Question: I have 3 lists containing X, Y and Z values, full lists are below:
'''
X = [132.54, 132.54, 132.54, 132.54, 132.54, 132.54, 132.54, 132.54, 132.54, 132.54, 132.54, 134.546, 134.546, 134.546, 134.546, 134.546, 134.546, 134.546, 134.546, 134.546, 134.546, 134.546, 136.551, 136.551, 136.551, 136.551, 136.551, 136.551, 136.551, 136.551, 136.551, 136.551, 136.551, 138.557, 138.557, 138.557, 138.557, 138.557, 138.557, 138.557, 138.557, 138.557, 138.557, 138.557, 140.562, 140.562, 140.562, 140.562, 140.562, 140.562, 140.562, 140.562, 140.562, 140.562, 140.562, 142.568, 142.568, 142.568, 142.568, 142.568, 142.568, 142.568, 142.568, 142.568, 142.568, 142.568, 144.573, 144.573, 144.573, 144.573, 144.573, 144.573, 144.573, 144.573, 144.573, 144.573, 144.573, 146.579, 146.579, 146.579, 146.579, 146.579, 146.579, 146.579, 146.579, 146.579, 146.579, 146.579, 148.584, 148.584, 148.584, 148.584, 148.584, 148.584, 148.584, 148.584, 148.584, 148.584, 148.584, 150.59, 150.59, 150.59, 150.59, 150.59, 150.59, 150.59, 150.59, 150.59, 150.59, 150.59, 152.595, 152.595, 152.595, 152.595, 152.595, 152.595, 152.595, 152.595, 152.595, 152.595, 152.595, 154.601, 154.601, 154.601, 154.601, 154.601, 154.601, 154.601, 154.601, 154.601, 154.601, 154.601, 156.606, 156.606, 156.606, 156.606, 156.606, 156.606, 156.606, 156.606, 156.606, 156.606, 156.606, 158.612, 158.612, 158.612, 158.612, 158.612, 158.612, 158.612, 158.612, 158.612, 158.612, 158.612, 160.617, 160.617, 160.617, 160.617, 160.617, 160.617, 160.617, 160.617, 160.617, 160.617, 160.617]
Y = [<PHONE>125, <PHONE>5625, <PHONE>, <PHONE>4375, <PHONE>875, <PHONE>3125, <PHONE>75, <PHONE>1875, <PHONE>625, <PHONE>0625, <PHONE>5, <PHONE>125, <PHONE>5625, <PHONE>, <PHONE>4375, <PHONE>875, <PHONE>3125, <PHONE>75, <PHONE>1875, <PHONE>625, <PHONE>0625, <PHONE>5, <PHONE>125, <PHONE>5625, <PHONE>, <PHONE>4375, <PHONE>875, <PHONE>3125, <PHONE>75, <PHONE>1875, <PHONE>625, <PHONE>0625, <PHONE>5, <PHONE>125, <PHONE>5625, <PHONE>, <PHONE>4375, <PHONE>875, <PHONE>3125, <PHONE>75, <PHONE>1875, <PHONE>625, <PHONE>0625, <PHONE>5, <PHONE>125, <PHONE>5625, <PHONE>, <PHONE>4375, <PHONE>875, <PHONE>3125, <PHONE>75, <PHONE>1875, <PHONE>625, <PHONE>0625, <PHONE>5, <PHONE>125, <PHONE>5625, <PHONE>, <PHONE>4375, <PHONE>875, <PHONE>3125, <PHONE>75, <PHONE>1875, <PHONE>625, <PHONE>0625, <PHONE>5, <PHONE>125, <PHONE>5625, <PHONE>, <PHONE>4375, <PHONE>875, <PHONE>3125, <PHONE>75, <PHONE>1875, <PHONE>625, <PHONE>0625, <PHONE>5, <PHONE>125, <PHONE>5625, <PHONE>, <PHONE>4375, <PHONE>875, <PHONE>3125, <PHONE>75, <PHONE>1875, <PHONE>625, <PHONE>0625, <PHONE>5, <PHONE>125, <PHONE>5625, <PHONE>, <PHONE>4375, <PHONE>875, <PHONE>3125, <PHONE>75, <PHONE>1875, <PHONE>625, <PHONE>0625, <PHONE>5, <PHONE>125, <PHONE>5625, <PHONE>, <PHONE>4375, <PHONE>875, <PHONE>3125, <PHONE>75, <PHONE>1875, <PHONE>625, <PHONE>0625, <PHONE>5, <PHONE>125, <PHONE>5625, <PHONE>, <PHONE>4375, <PHONE>875, <PHONE>3125, <PHONE>75, <PHONE>1875, <PHONE>625, <PHONE>0625, <PHONE>5, <PHONE>125, <PHONE>5625, <PHONE>, <PHONE>4375, <PHONE>875, <PHONE>3125, <PHONE>75, <PHONE>1875, <PHONE>625, <PHONE>0625, <PHONE>5, <PHONE>125, <PHONE>5625, <PHONE>, <PHONE>4375, <PHONE>875, <PHONE>3125, <PHONE>75, <PHONE>1875, <PHONE>625, <PHONE>0625, <PHONE>5, <PHONE>125, <PHONE>5625, <PHONE>, <PHONE>4375, <PHONE>875, <PHONE>3125, <PHONE>75, <PHONE>1875, <PHONE>625, <PHONE>0625, <PHONE>5, <PHONE>125, <PHONE>5625, <PHONE>, <PHONE>4375, <PHONE>875, <PHONE>3125, <PHONE>75, <PHONE>1875, <PHONE>625, <PHONE>0625, <PHONE>5]
Z = [4251.0, 4709.0, 4964.0, 4841.0, 5150.0, 5566.0, 5849.0, 5126.0, 4776.0, 4159.0, 4587.0, 15026.0, 16042.0, 17385.0, 18204.0, 18756.0, 18429.0, 20108.0, 18208.0, 18137.0, 15512.0, 14252.0, 38640.0, 40912.0, 44742.0, 48256.0, 51276.0, 48700.0, 48630.0, 47534.0, 47528.0, 37621.0, 36378.0, 63476.0, 68681.0, 72606.0, 77005.0, 83461.0, 84781.0, 80830.0, 78657.0, 74265.0, 64688.0, 58954.0, 72568.0, 76691.0, 85765.0, 88176.0, 95847.0, 94039.0, 92193.0, 90114.0, 86131.0, 73637.0, 69138.0, 65324.0, 69272.0, 77007.0, 80101.0, 87474.0, 83800.0, 81599.0, 80097.0, 76092.0, 67502.0, 61812.0, 51300.0, 55933.0, 61503.0, 63763.0, 69422.0, 67678.0, 64683.0, 63100.0, 59392.0, 53528.0, 48526.0, 39004.0, 42287.0, 46422.0, 48064.0, 53608.0, 51926.0, 49335.0, 47674.0, 45192.0, 40570.0, 36978.0, 29110.0, 31968.0, 35257.0, 36317.0, 40040.0, 39242.0, 37815.0, 36077.0, 34165.0, 30798.0, 28342.0, 22130.0, 24130.0, 27180.0, 27668.0, 30156.0, 29506.0, 29791.0, 27266.0, 26196.0, 24205.0, 21713.0, 16681.0, 18604.0, 20717.0, 21186.0, 23593.0, 22869.0, 23007.0, 21917.0, 20445.0, 18478.0, 16866.0, 13039.0, 14626.0, 16060.0, 16290.0, 18006.0, 17579.0, 17736.0, 17396.0, 15980.0, 14696.0, 12509.0, 10144.0, 11442.0, 12436.0, 12937.0, 14124.0, 13466.0, 14254.0, 13358.0, 12897.0, 11405.0, 9914.0, 8173.0, 9561.0, 10162.0, 11155.0, 11221.0, 11320.0, 11545.0, 10513.0, 10939.0, 9546.0, 8476.0, 6618.0, 8130.0, 8309.0, 9303.0, 9082.0, 9210.0, 9172.0, 8472.0, 8792.0, 7922.0, 6550.0]
'''
I create a wireframe using matplotlib as follows:
'''
X=sorted(set(X))
Y=sorted(set(Y))
X,Y=np.meshgrid(X,Y)
fig=plt.figure()
ax=fig.add_subplot(111,projection='3d')
ax.plot_wireframe(X,Y,Z)
plt.show()
'''
The code runs, doesn't complain but the picture I get is really strange (to me), so my questions are:
1. Can anyone explain to me why the wiring (so to speak) is arranged the way it is?
2. How do i decide 'how' to wire my data (Why would I need to? I was expecting that this function would connect the Z value of each grid coordinate).
3. How is it possible that the original X, Y and Z are of length 165 but after performing my meshgrid X and Y are of length 11 (11*11 = 121, missing 44 values?)

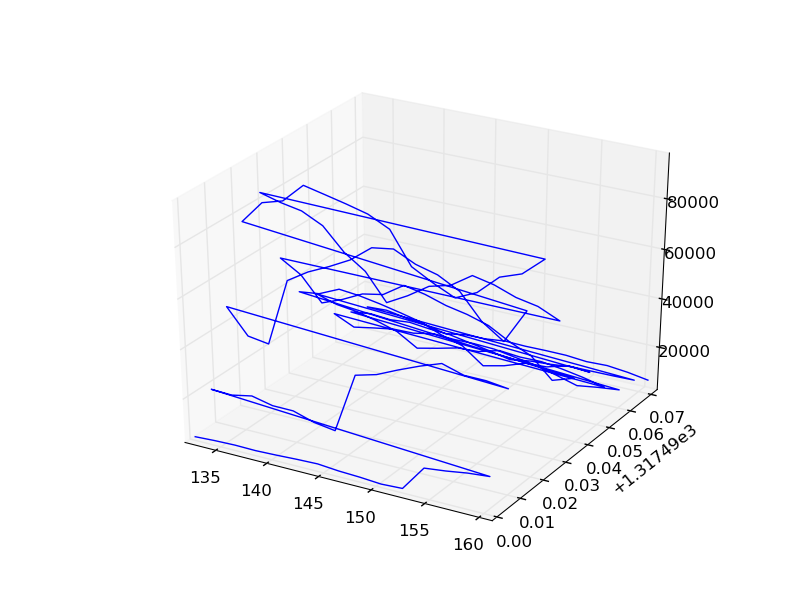
Answer: You'll need to reshape the 'Z' array:
'''
XX, YY = meshgrid(X, Y)
ZZ = reshape(Z, XX.shape)
ax.plot_wireframe(XX, YY, ZZ)
'''